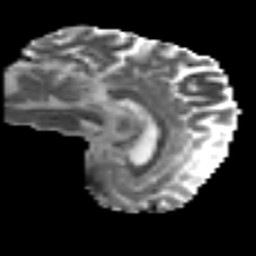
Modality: MD
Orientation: sagittal
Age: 42
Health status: ill
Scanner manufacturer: philips
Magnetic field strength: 3 T
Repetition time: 9 s
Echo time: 0.127 s